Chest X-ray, AP view. Patient: 48 years old, sex M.
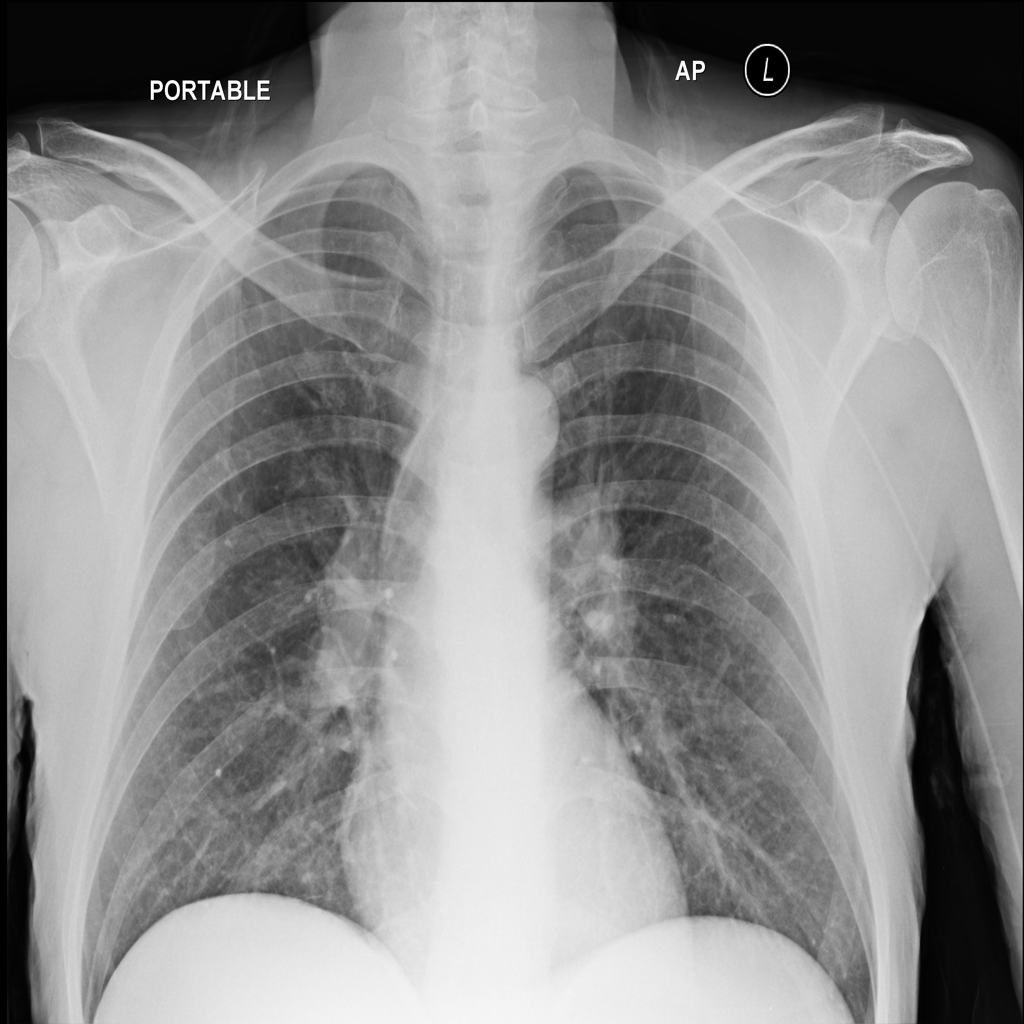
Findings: No Finding